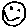
Label: smiley face